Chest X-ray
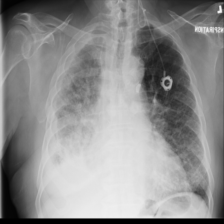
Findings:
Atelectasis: negative
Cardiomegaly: negative
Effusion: negative
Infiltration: positive
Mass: negative
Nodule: positive
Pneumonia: negative
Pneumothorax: negative
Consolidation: negative
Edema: negative
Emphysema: negative
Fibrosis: negative
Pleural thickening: positive
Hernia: negative